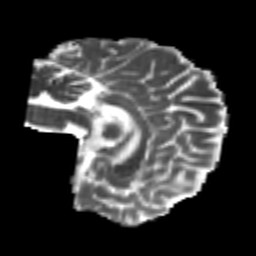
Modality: MD
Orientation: sagittal
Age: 21
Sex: female
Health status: healthy
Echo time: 0.074 s